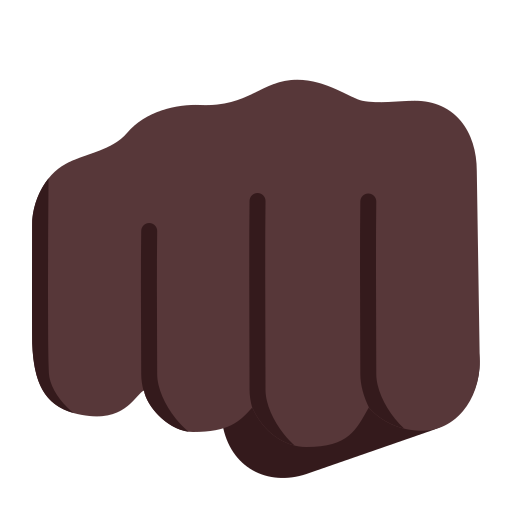
oncoming fist flat dark